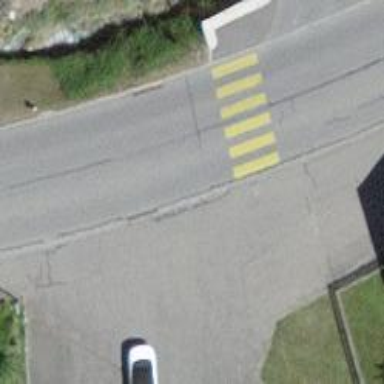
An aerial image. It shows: Bollard barrier.